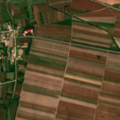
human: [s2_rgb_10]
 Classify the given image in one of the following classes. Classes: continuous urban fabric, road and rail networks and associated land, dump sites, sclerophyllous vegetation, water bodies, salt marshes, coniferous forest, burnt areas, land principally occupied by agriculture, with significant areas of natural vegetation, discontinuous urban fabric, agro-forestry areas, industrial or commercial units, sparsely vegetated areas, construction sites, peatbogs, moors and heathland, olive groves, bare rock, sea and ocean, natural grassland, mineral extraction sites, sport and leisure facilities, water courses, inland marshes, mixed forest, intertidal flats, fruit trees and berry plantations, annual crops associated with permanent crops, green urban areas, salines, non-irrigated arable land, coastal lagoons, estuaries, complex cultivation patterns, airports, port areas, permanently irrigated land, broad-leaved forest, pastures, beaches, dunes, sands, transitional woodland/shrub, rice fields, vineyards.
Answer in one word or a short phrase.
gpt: discontinuous urban fabric, non-irrigated arable land, complex cultivation patterns, land principally occupied by agriculture, with significant areas of natural vegetation